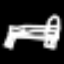
Label: bed